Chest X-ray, PA view. Patient: 22 years old, sex F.
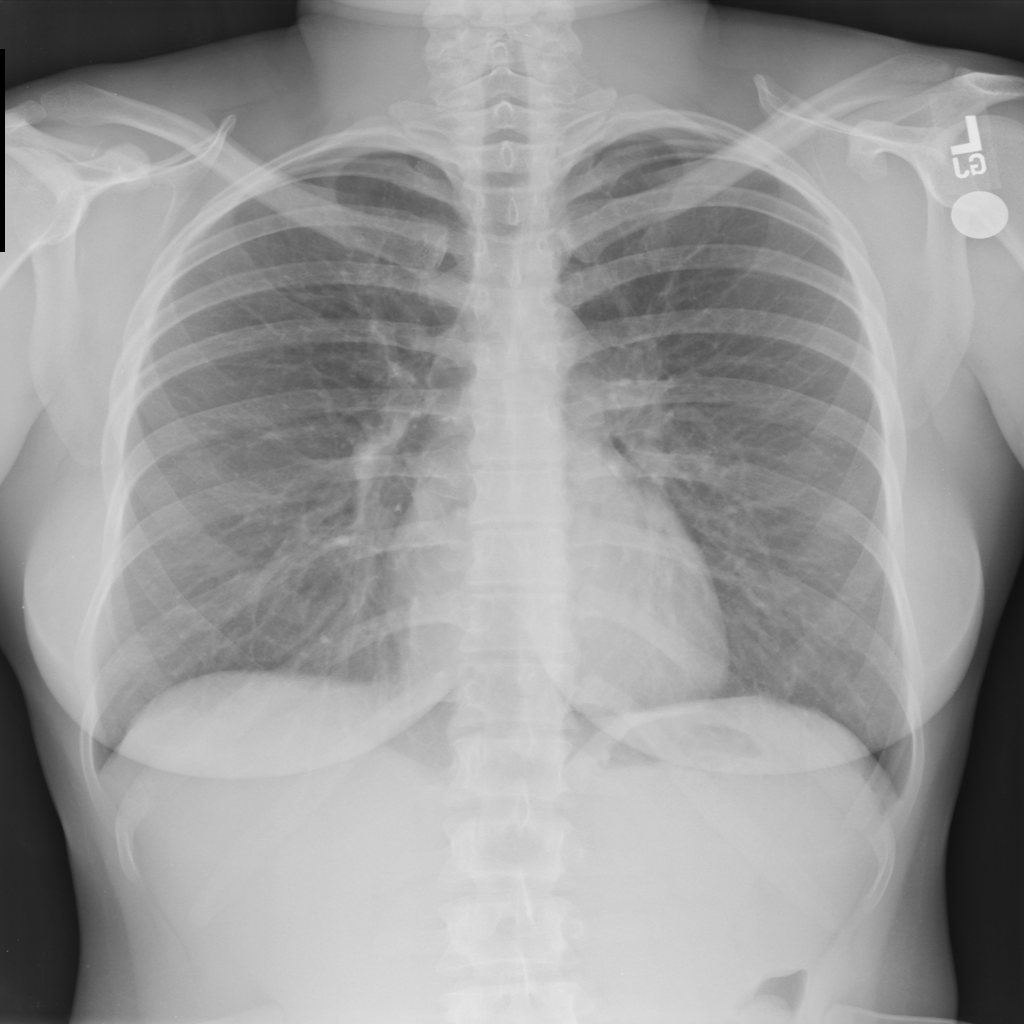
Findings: No Finding